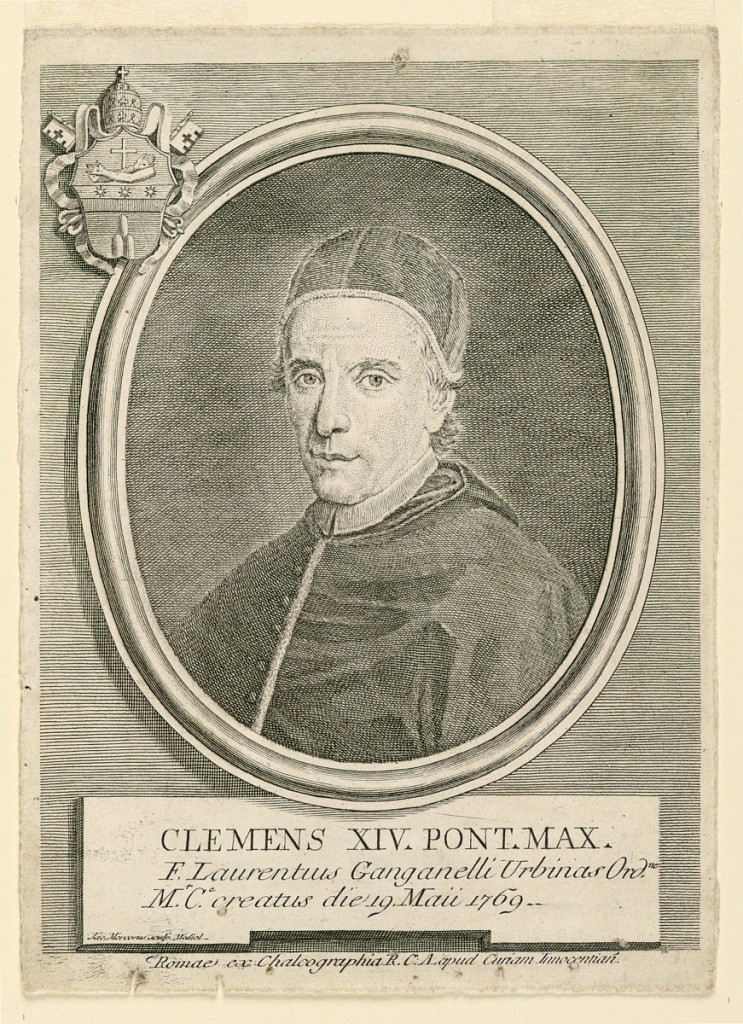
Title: Portrait of Clement XIV (1769-1774)
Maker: Jac. Mecorus
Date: ca. 1770
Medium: Engraving on paper
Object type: Print
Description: Bust-length portrait in three-quarter view towards left. In an oval frame with the papal coat-of-arms at upper left. Below the frame an inscribed plaquette.